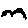
Label: bird